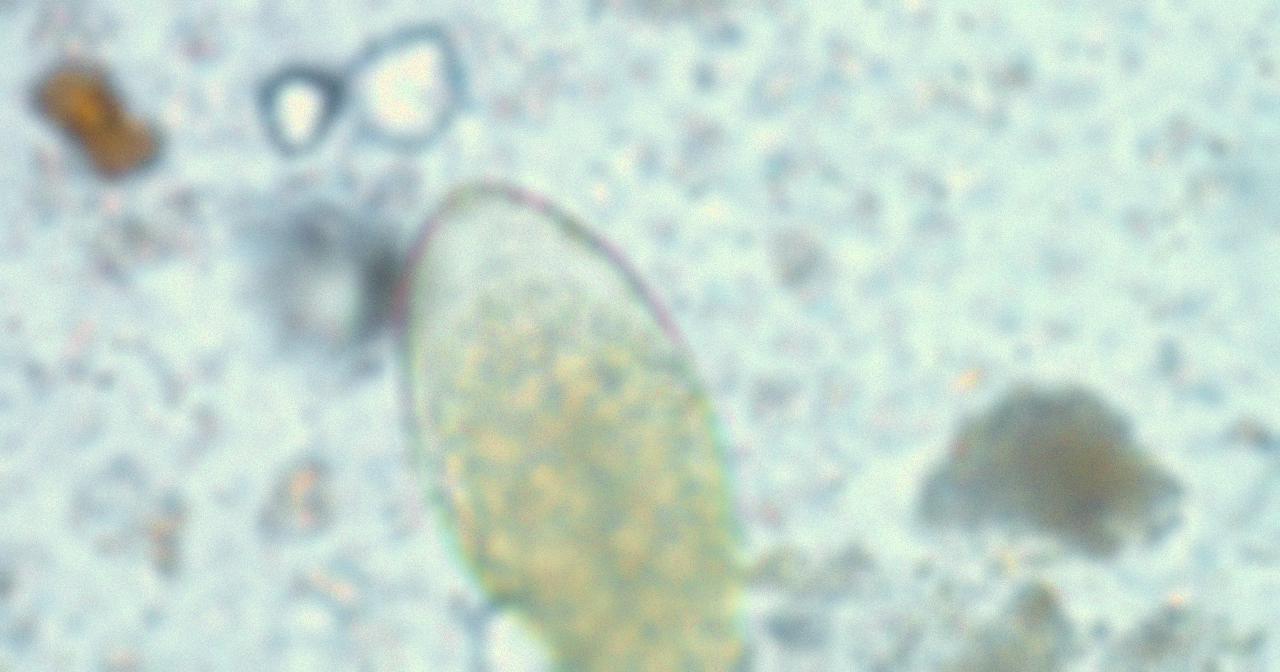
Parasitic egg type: Fasciolopsis buski